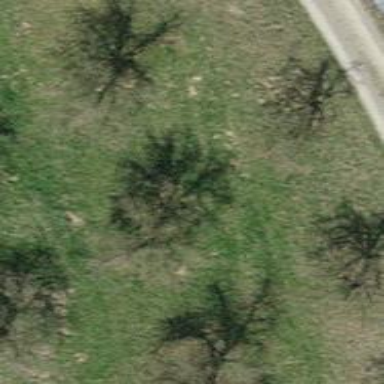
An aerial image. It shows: Beautiful tree in nature.